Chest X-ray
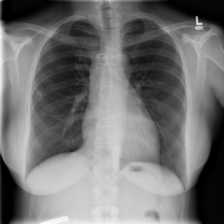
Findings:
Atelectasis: negative
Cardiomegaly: negative
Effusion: negative
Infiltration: negative
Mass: negative
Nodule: negative
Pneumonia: negative
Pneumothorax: negative
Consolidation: negative
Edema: negative
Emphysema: negative
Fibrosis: negative
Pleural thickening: negative
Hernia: negative